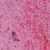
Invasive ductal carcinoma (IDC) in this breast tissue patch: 0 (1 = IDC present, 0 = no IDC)